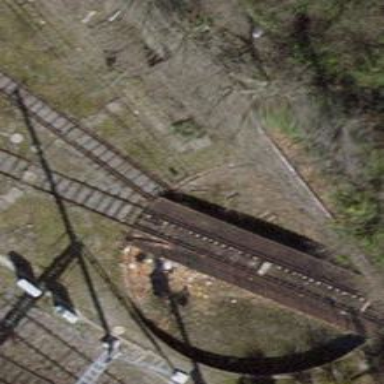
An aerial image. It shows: Disused railway with electrified contact lines passing through service yard.